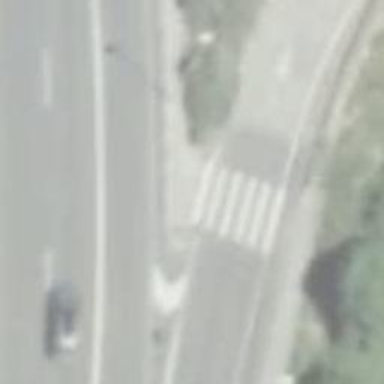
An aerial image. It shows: Uncontrolled zebra crossing on the road.